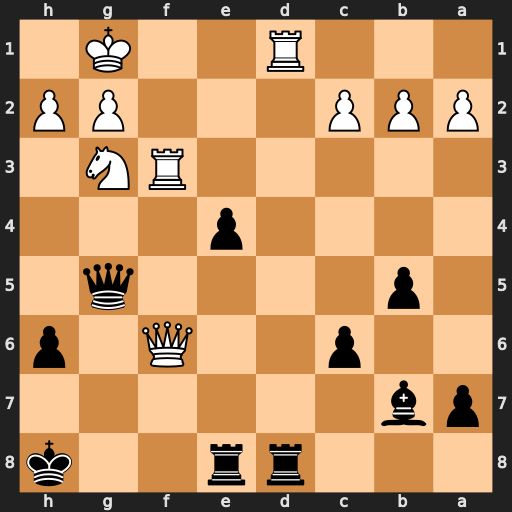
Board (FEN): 3rr2k/pb6/2p2Q1p/1p4q1/4p3/5RN1/PPP3PP/3R2K1
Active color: b
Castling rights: -
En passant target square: -
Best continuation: Qxf6 Rxf6 Rxd1+